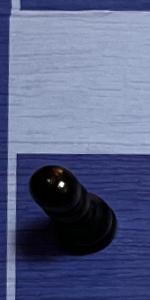
Label: Pawn_Black